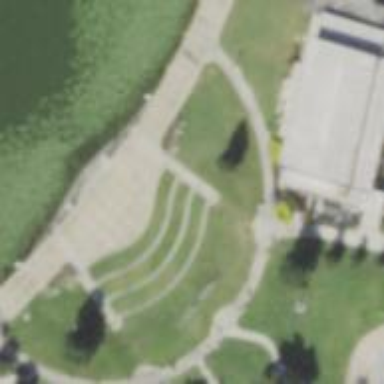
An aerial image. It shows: Open-air theatre building.